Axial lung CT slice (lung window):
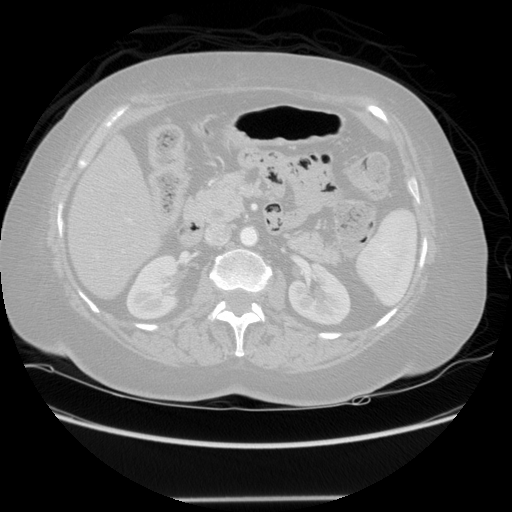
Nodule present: no